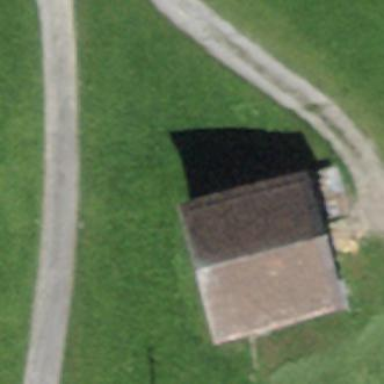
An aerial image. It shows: Rural barn.